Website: home-depot
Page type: payment
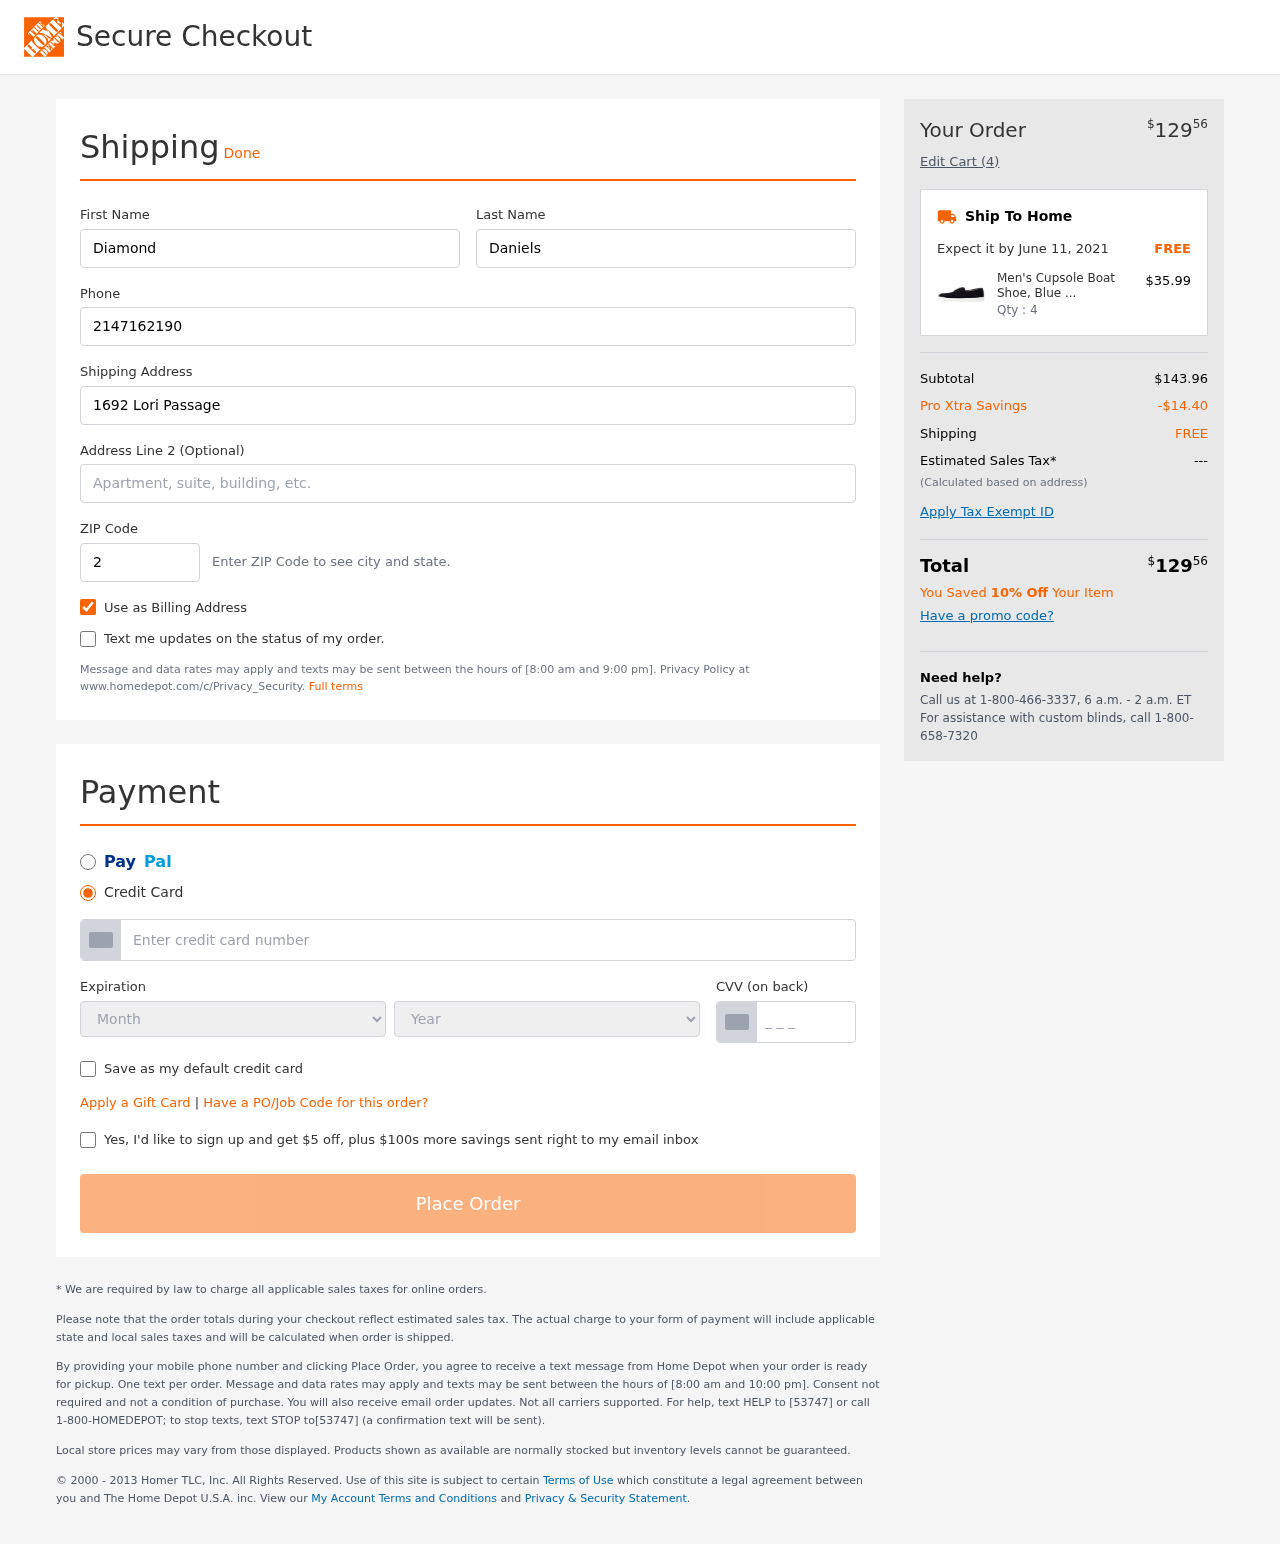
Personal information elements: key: PII_CARD_CVV
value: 2224
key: PII_CARD_EXPIRY_MONTH
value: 06
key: PII_CARD_EXPIRY_YEAR
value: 26
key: PII_CARD_NUMBER
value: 3435 7141 3274 727
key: PII_FIRSTNAME
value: Diamond
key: PII_LASTNAME
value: Daniels
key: PII_PHONE
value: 2147162190
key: PII_POSTCODE
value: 22261
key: PII_STREET
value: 1692 Lori Passage
Product elements: key: PRODUCT1_NAME
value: Men's Cupsole Boat Shoe, Blue Navy Suede, women 2
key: PRODUCT1_PRICE
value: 35.99
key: PRODUCT1_QUANTITY
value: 4
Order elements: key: ORDER_TOTAL
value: $12956
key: ORDER_NUM_ITEMS
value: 4
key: ORDER_DELIVERY_DATE
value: June 11, 2021
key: ORDER_SUBTOTAL
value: $143.96
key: ORDER_DISCOUNT
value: -$14.40
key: ORDER_SHIPPING_COST
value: FREE